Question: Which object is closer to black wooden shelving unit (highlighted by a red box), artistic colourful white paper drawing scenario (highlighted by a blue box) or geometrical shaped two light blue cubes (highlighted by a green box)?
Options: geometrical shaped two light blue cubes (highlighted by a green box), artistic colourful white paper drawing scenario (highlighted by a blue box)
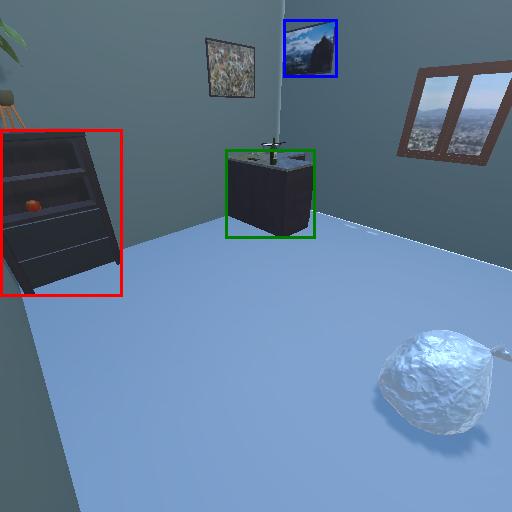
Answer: geometrical shaped two light blue cubes (highlighted by a green box)